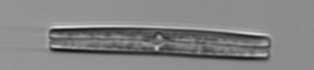
Label: pennate_Thalassionema